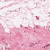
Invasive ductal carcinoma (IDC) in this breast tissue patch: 0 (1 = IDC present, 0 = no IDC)